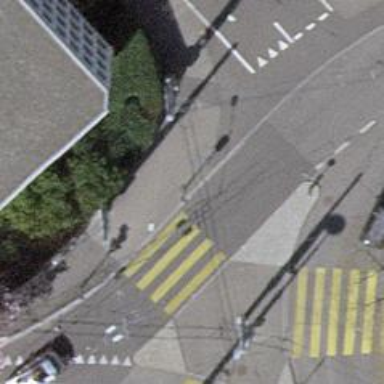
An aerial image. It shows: Kerb barrier.